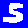
Digit: 5